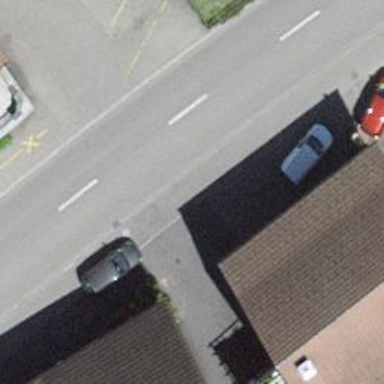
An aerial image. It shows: Asphalt sidewalk.